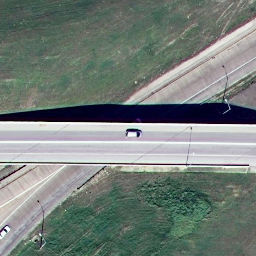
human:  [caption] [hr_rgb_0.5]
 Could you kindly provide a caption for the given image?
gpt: An overpass with a road go across another one diagonally .

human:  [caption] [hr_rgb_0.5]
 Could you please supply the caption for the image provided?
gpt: A road go across another one diagonally with some cars on the roads .

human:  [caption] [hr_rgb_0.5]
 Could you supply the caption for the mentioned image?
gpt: An overpass with a road go across another one diagonally with some plants beside the roads .

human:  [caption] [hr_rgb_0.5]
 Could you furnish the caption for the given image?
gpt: An overpass with a road go across another one diagonally with some cars on the roads .

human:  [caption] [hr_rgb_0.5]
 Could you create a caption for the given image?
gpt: A road go across another one with some plants beside the roads .